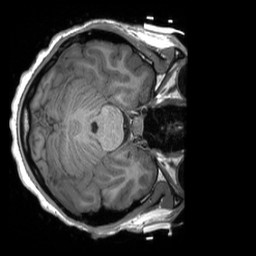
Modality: T1w
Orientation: axial
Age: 20
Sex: female
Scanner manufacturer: siemens
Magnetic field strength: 3 T
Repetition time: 2.3 s
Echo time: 0.00232 s